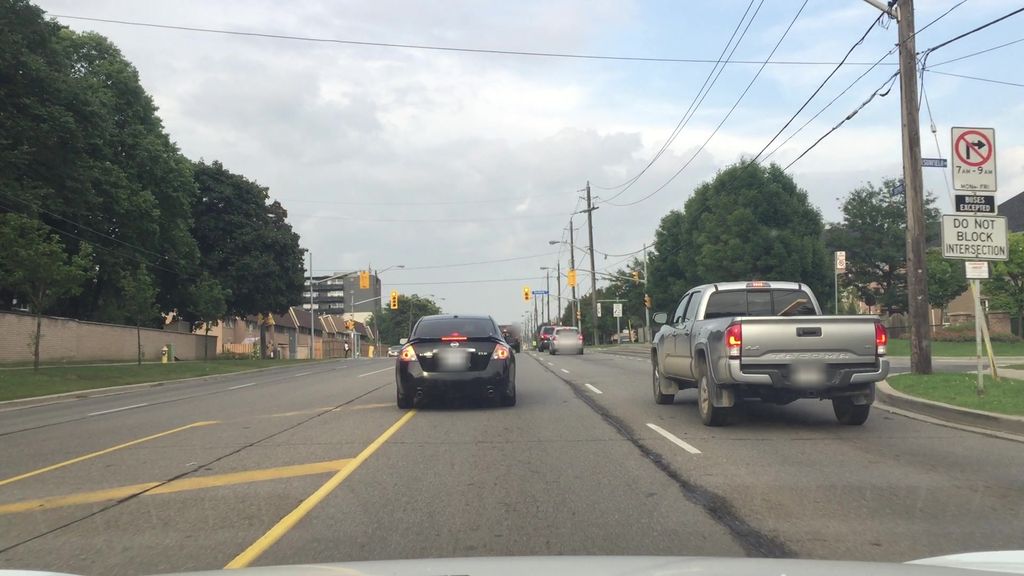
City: toronto